Field crop: maize
Growth stage: 2
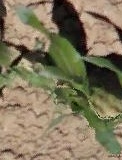
Species: maize